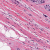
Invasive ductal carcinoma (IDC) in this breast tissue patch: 0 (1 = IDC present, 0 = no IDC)